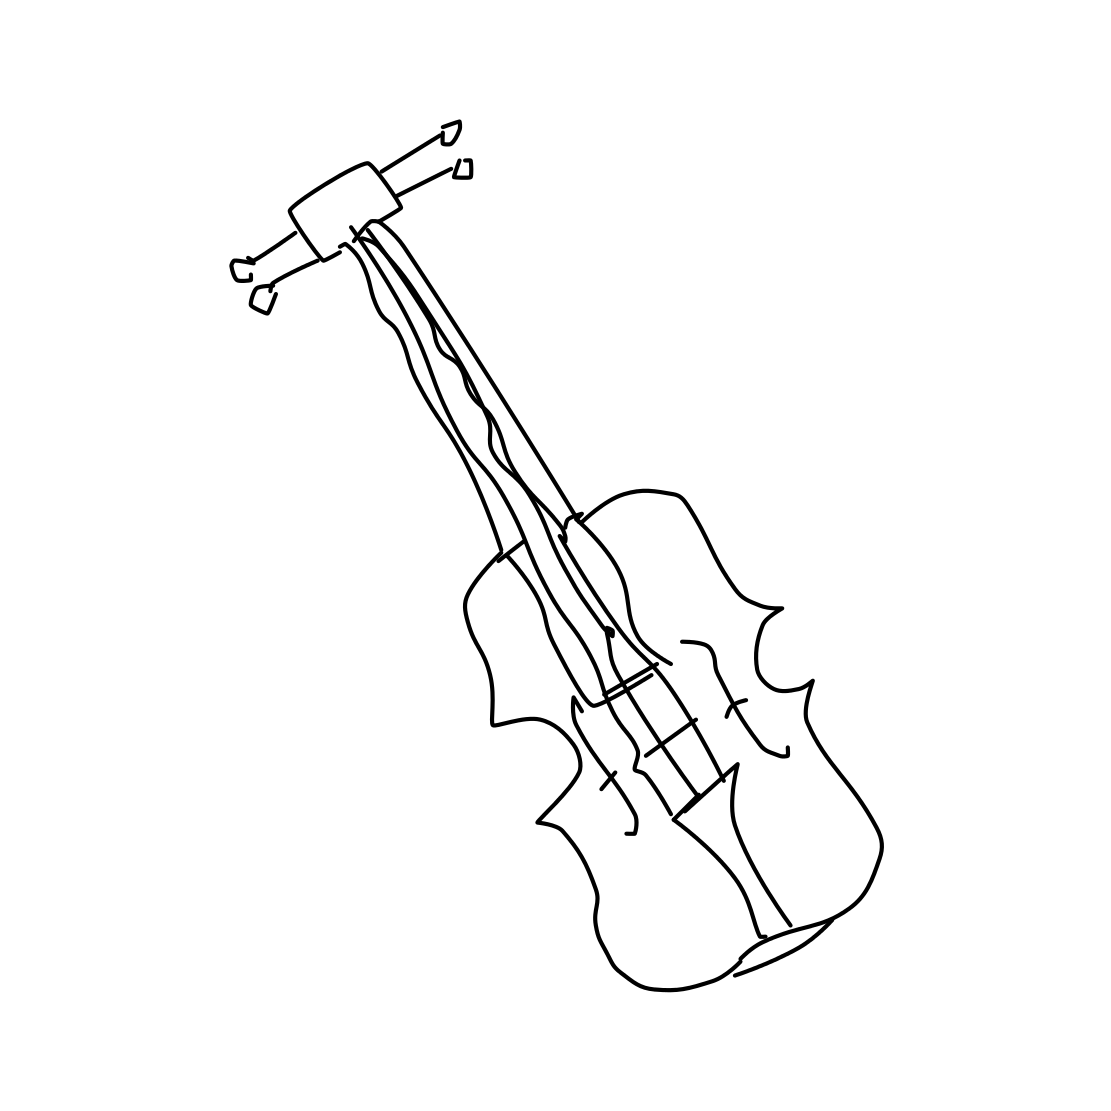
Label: violin